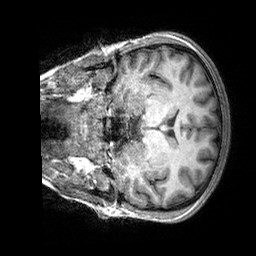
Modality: T1w
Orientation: coronal
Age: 21
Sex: female
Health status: healthy
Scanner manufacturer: siemens
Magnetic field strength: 3 T
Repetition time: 2.3 s
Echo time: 0.00303 s